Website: home-depot
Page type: account-selection
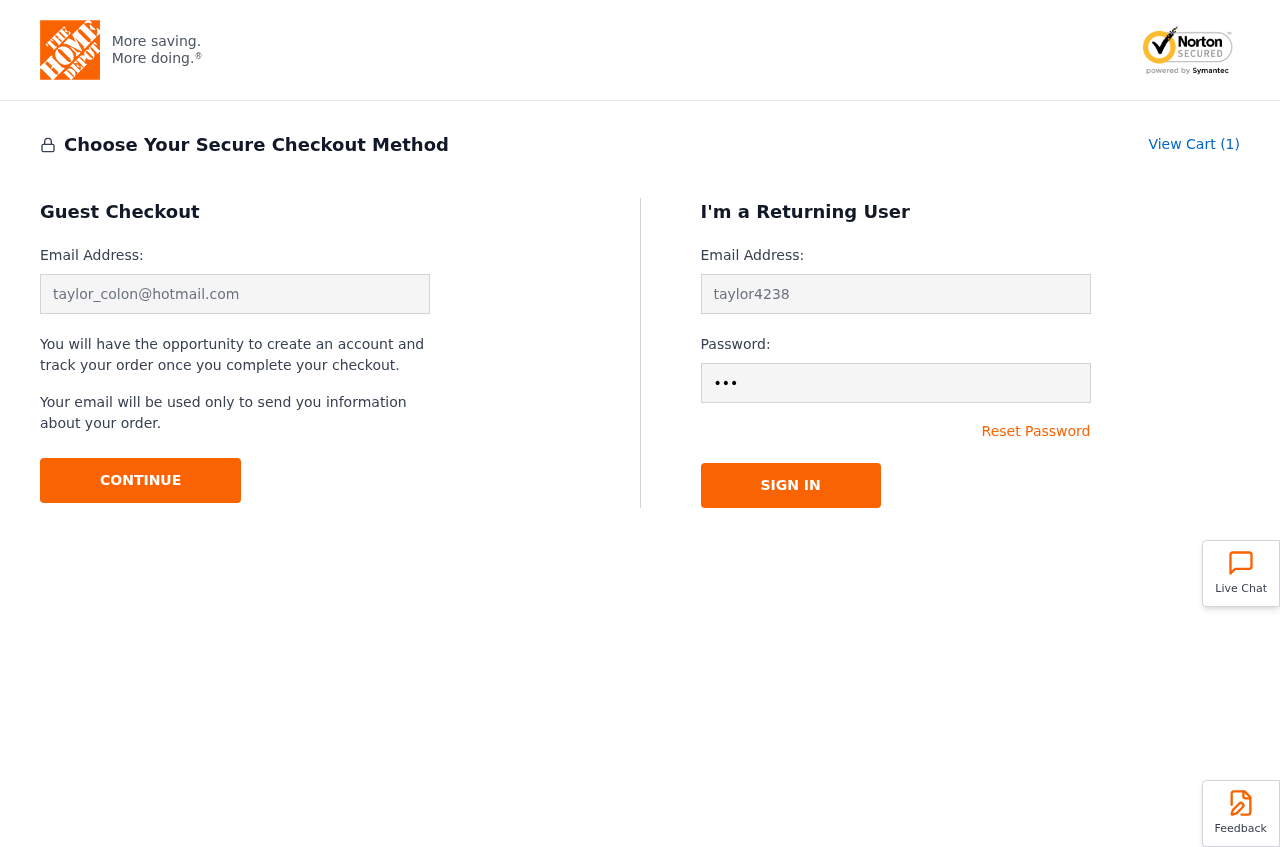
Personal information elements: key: PII_EMAIL
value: taylor_colon@hotmail.com
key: PII_LOGIN_USERNAME
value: taylor4238
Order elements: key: ORDER_NUM_ITEMS
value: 1